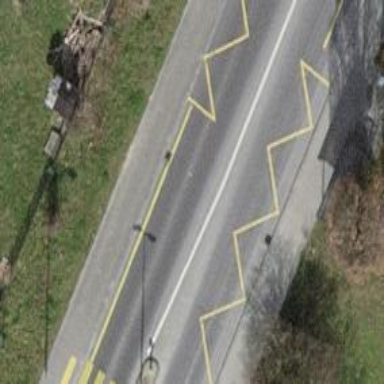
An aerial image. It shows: Bus stop with shelter for public transport.